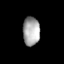
Tissue: skin
Cell type: Epithelial cells
Senescence score: 0.2497
Nuclear area (px): 472
Mean DAPI intensity: 168.375